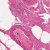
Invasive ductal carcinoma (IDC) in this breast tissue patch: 0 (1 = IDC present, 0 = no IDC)